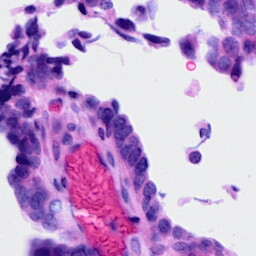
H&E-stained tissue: Ovarian